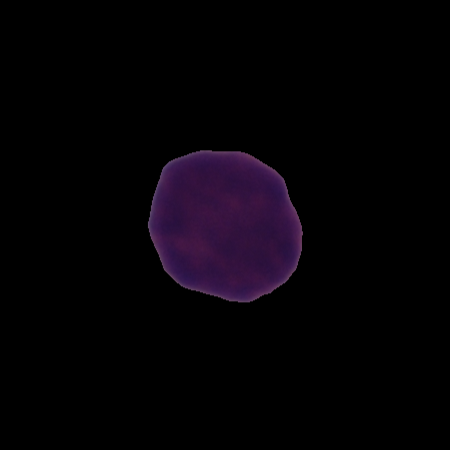
Label: healthy